Question: I'm currently making a small website using JSP and DataTables (only for the 1st table at the moment).
Here is what I have so far :

As you can see, There is a positional problem of the search field. I really don't know what is causing this. What I would like to have, is the end of the search field not going further than the border of the bottom table.
Here is my HTML :
'''
<TABLE class="table table-striped table-bordered" id="usertable" style="max-width: 800px">
<thead>
<TR>
<Th colspan=2 align=center><FONT color="blue">Toto</font><br>
<i> (toto@toto.be) </i><b><FONT color = "red">Administrateur</b></font>
</Th>
<Th colspan=1 align=center><a href="UserUpdate?action=update&id=2">
<button type="submit" class="btn btn-default"><FONT color="green"><span class ="glyphicon glyphicon-user">
</span> Editer mon compte</FONT>
</button></a>
</Th>
</TR>
<TR>
<Th width=40% align="center"><span class ="glyphicon glyphicon-calendar"></span> Date de la peche</Th>
<Th width=40% align="center"><span class="glyphicon glyphicon-dashboard"></span> Poids du poisson (Kg)</Th>
<Th width=20% align="center"><i>Action</i></Th>
</TR>
</thead>
<tbody>
<TR>
<TD width=40% align="center">03-07-2014</TD>
<TD width=40% align="center">24.0</TD>
<TD width=20% align=center><a href="FlightUpdate?action=delete&idvol=1">
<button type="submit" class="btn btn-default" onclick="return confirm('Ok pour supprimer le vol ?')">
<FONT color="purple"><span class="glyphicon glyphicon-trash"></span> Supprimer peche</FONT>
</button></a></TD>
</TR>
<TR>
<TD width=40% align="center">22-08-2014</TD>
<TD width=40% align="center">42.0</TD>
<TD width=20% align=center><a href="FlightUpdate?action=delete&idvol=2">
<button type="submit" class="btn btn-default" onclick="return confirm('Ok pour supprimer le vol ?')">
<FONT color="purple"><span class="glyphicon glyphicon-trash"></span> Supprimer peche</FONT>
</button></a></TD>
</TR>
</tbody>
</TABLE>
'''
And my JS selector :
'''
<script>
$(document).ready(function() {
$('#usertable').dataTable( {
"dom": '<"top"fp<"clear">>rt'
} );
//$('.carousel').carousel();
});
</script>
'''
Of course, I'm using the JQuery libraries :
'''
<link rel="stylesheet" href="css/bootstrap.min.css">
<link rel="stylesheet" href="css/jquery.dataTables.css">
<link rel="stylesheet" href="css/jquery.dataTables_themeroller.css">
<script type="text/javascript" src="js/jquery.js"></script>
<script type="text/javascript" src="js/jquery.dataTables.min.js"></script>
<script src="js/vendor/bootstrap.min.js"></script>
<script src="js/vendor/modernizr-2.6.2-respond-1.1.0.min.js"></script>
'''
Is there something I can do to have the sDom correctly aligned ?
Thanks a lot !
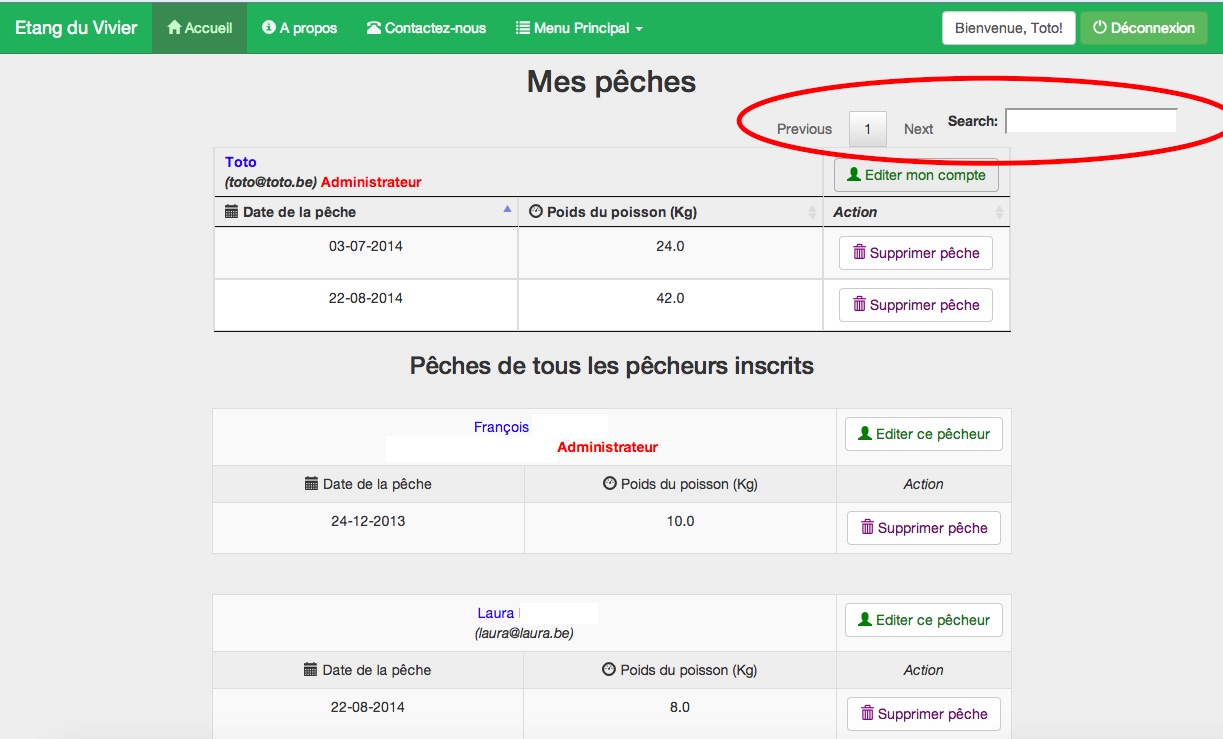
Answer: The data tables search box will expand the entire width of the display area, which in your example is the entire with of the view port. In order to correct this you will need to have a wrapper ( or ) that sets the max with of the area the table will use.
'''
<div style="max-width: 800px">
<table class="table table-striped table-bordered" id="usertable" style="max-width: 800px">
........
</table>
</div>
'''